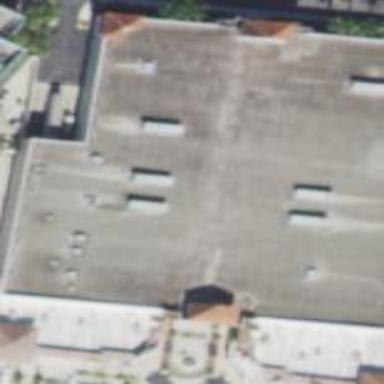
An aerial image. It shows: Department store building.